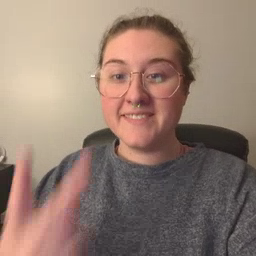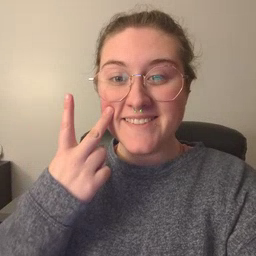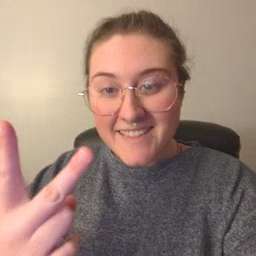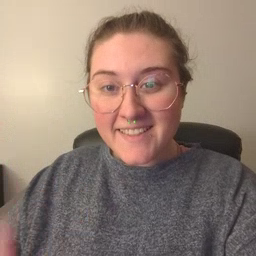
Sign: see